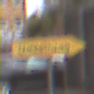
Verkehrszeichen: UmleitungswegweiserRechtsweisend
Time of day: MorningAfternoon
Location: Outdoor (Urban)
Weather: Overcast
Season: NotSpecified
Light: Natural